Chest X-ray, PA view. Patient: 64 years old, sex M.
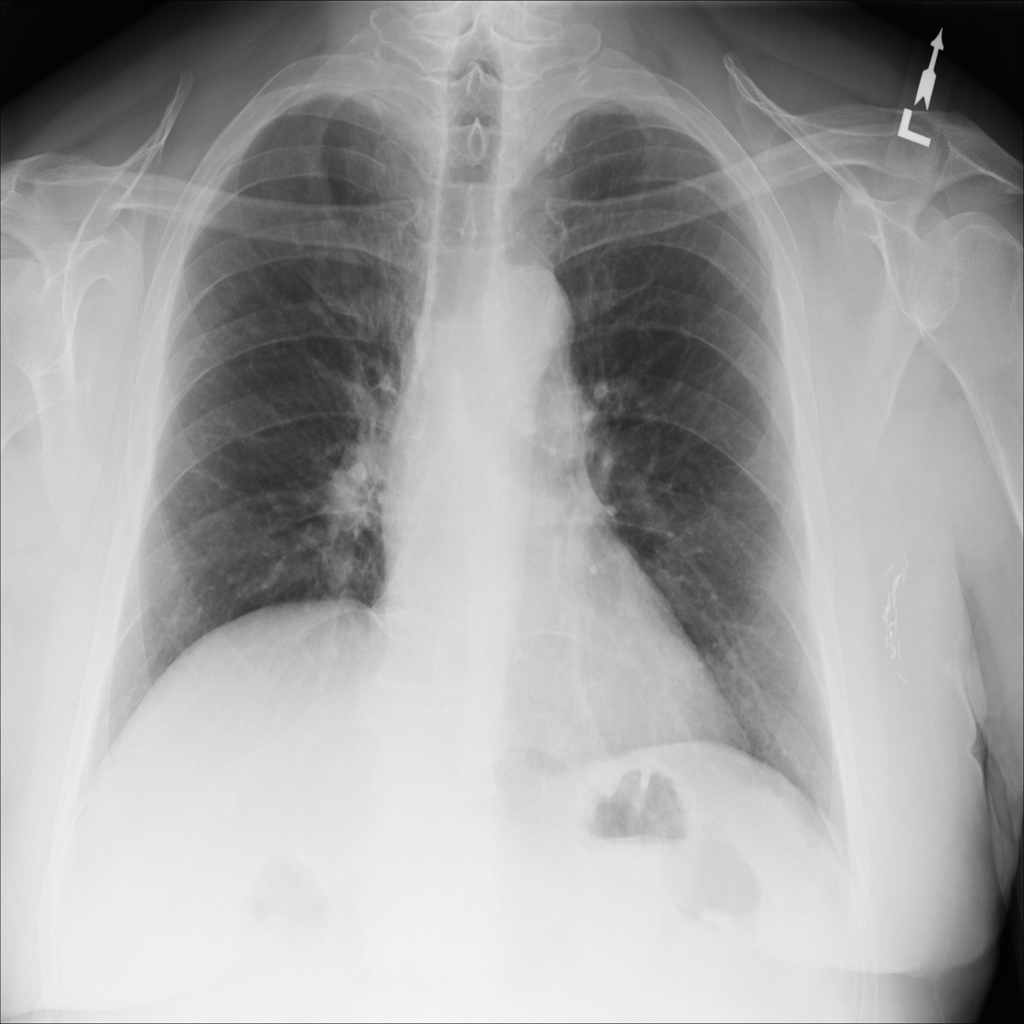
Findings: No Finding